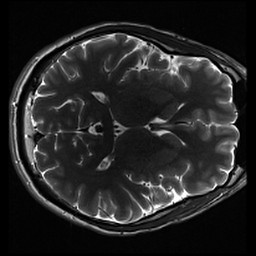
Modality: inplaneT2
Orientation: axial